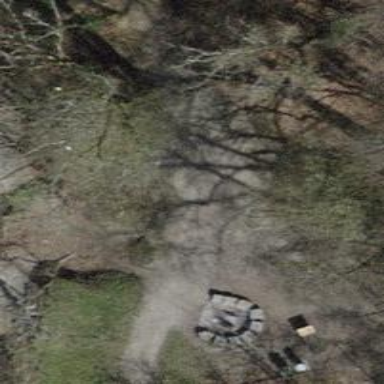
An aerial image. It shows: Picnic site with barbecue grill available.